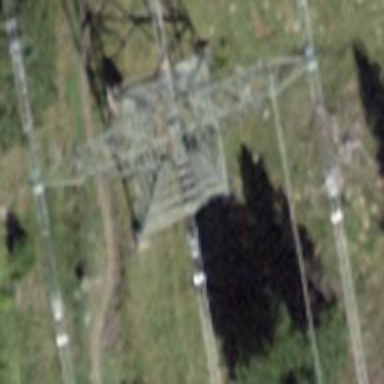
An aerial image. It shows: Power tower.